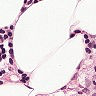
Metastatic tissue present: no